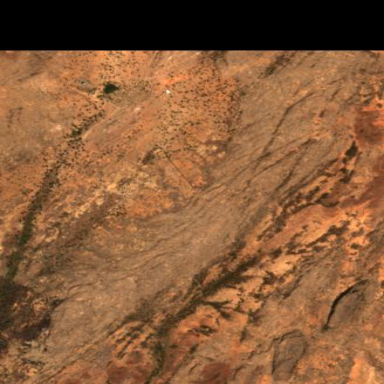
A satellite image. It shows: Striking geological outcrop of bare rock.